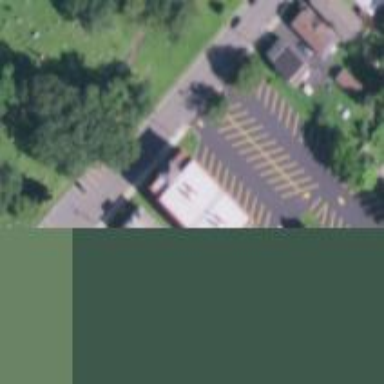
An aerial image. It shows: School.